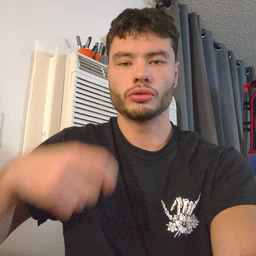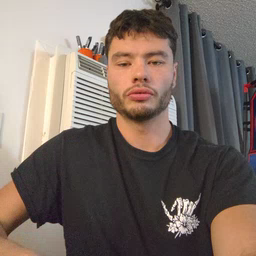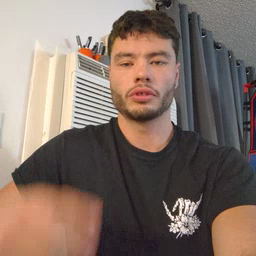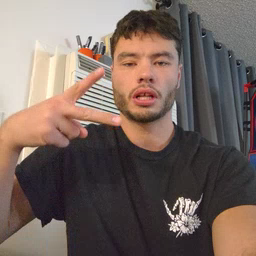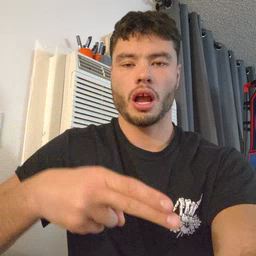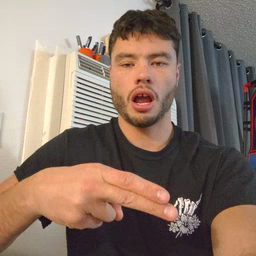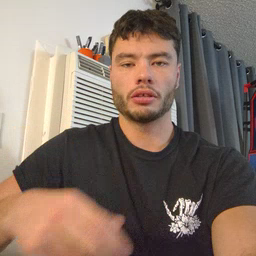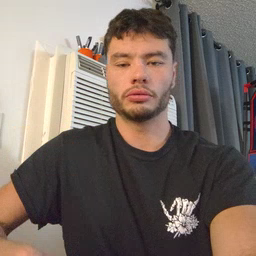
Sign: cut